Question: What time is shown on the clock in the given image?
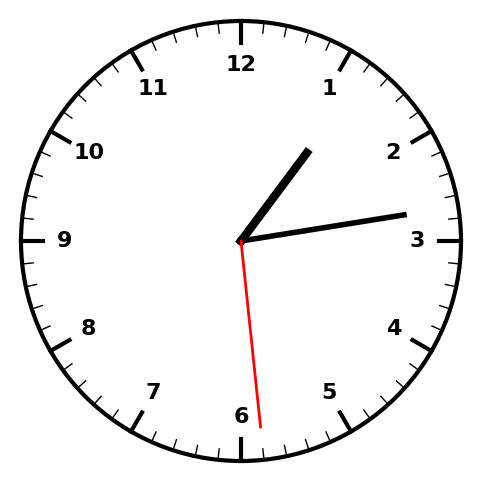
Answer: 01:13:29